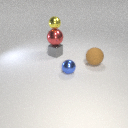
small yellow metal sphere above small gray metal cube